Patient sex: F
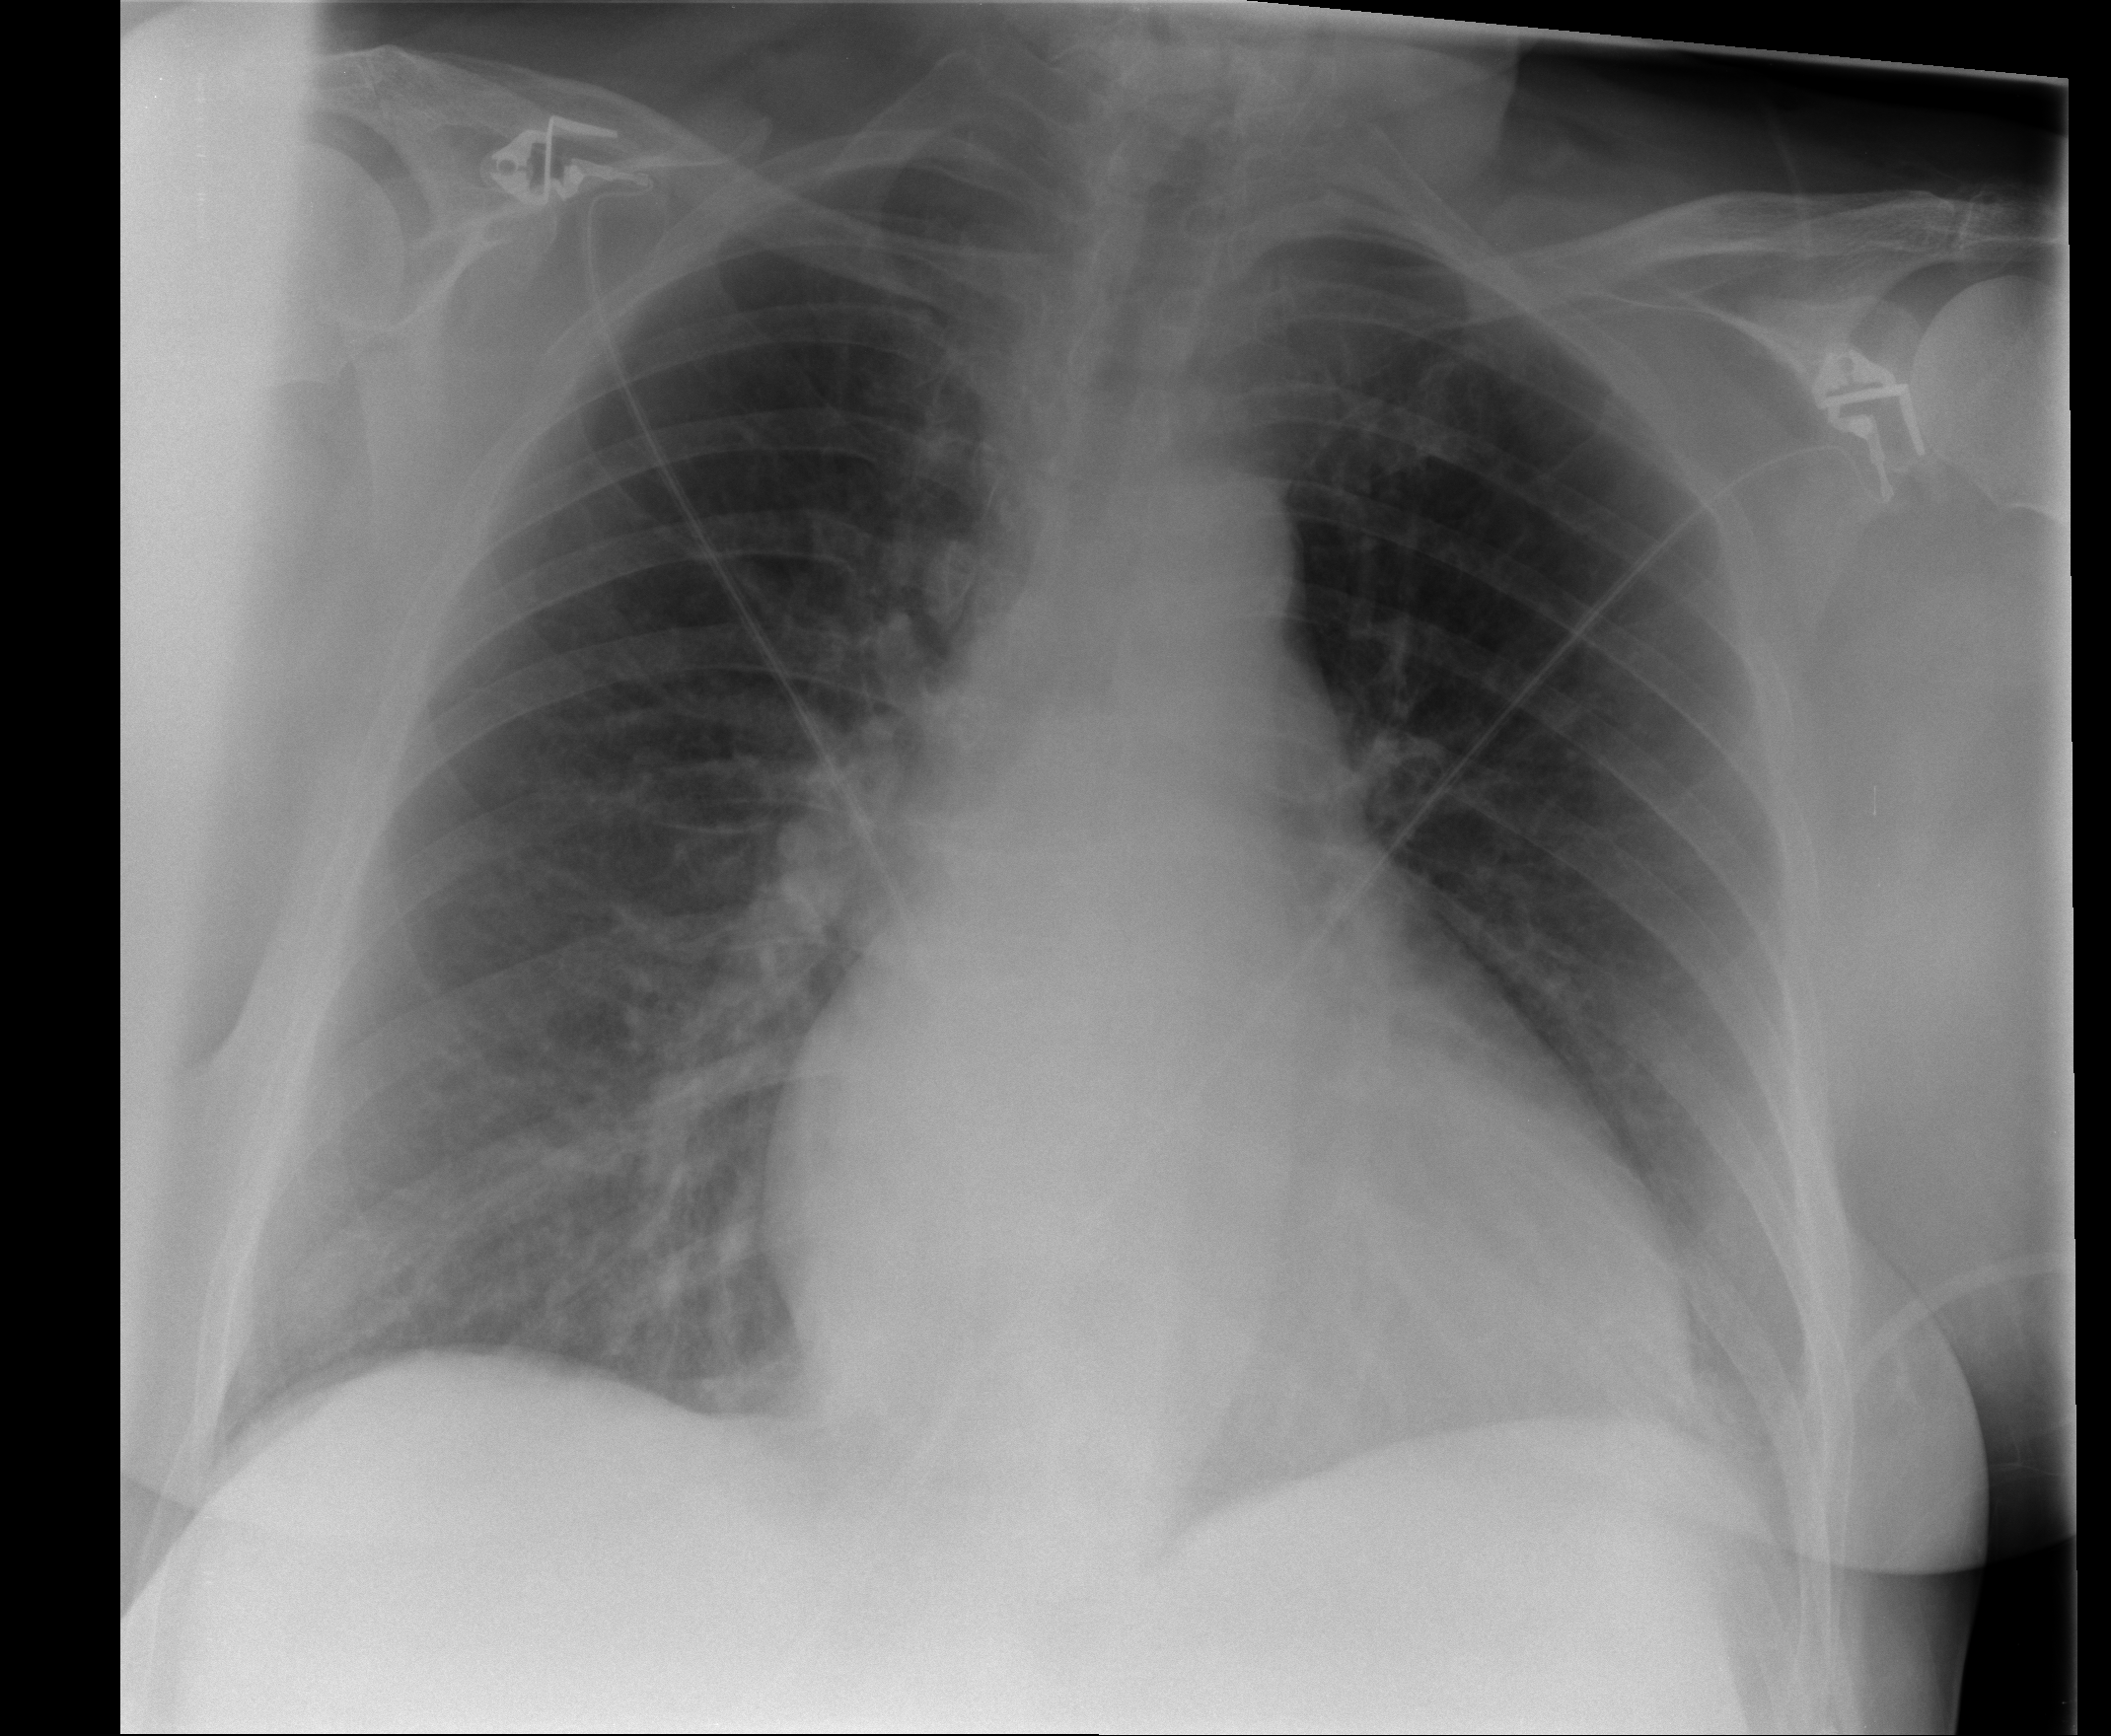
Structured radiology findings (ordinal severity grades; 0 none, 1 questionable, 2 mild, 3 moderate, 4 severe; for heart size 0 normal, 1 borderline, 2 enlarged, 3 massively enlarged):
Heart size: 2
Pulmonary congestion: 2
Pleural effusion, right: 0
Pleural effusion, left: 0
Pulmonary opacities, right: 0
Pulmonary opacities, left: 0
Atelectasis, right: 2
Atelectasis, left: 0